Question: I have a Windows 8.1 computer with Visual Studio Community 2015 installed and no other version of Visual Studio. I want to install Visual Studio Community 2013 because this is required to use C++ with Unreal Engine 4. But I get
<URL> when I try to install.

So I restarted my computer, and the same error message still shows up. I have tried installing from an executable from the Visual Studio webpage, and from a button in Unreal Engine 4 that opens the Visual Studio 2013 installer. What could be the problem? Thanks.
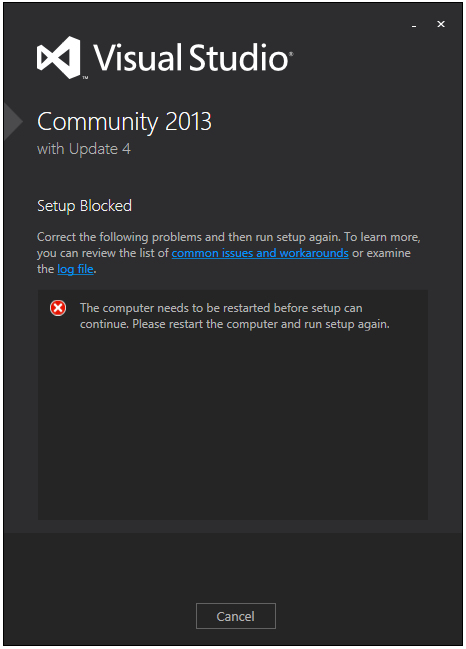
Answer: From memory, you're supposed to be able to install multiple versions of visual studio, provided you install them chronologically.
Make a backup.
Then try uninstalling VS 2015. Then installing VS 2013, then re-installing VS 2015.
Better yet, do this in a virtual machine.
- Additionally; A virtual machine will allow you to install VS 2013 in isolation, so that you won't need to uninstall VS 2015.